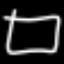
Label: square